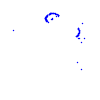
Particle: pion